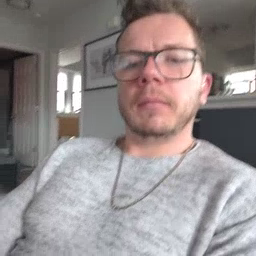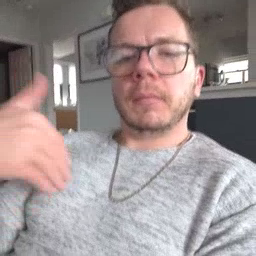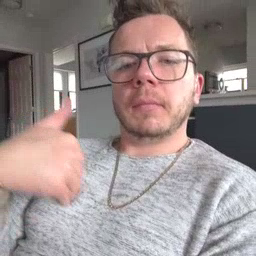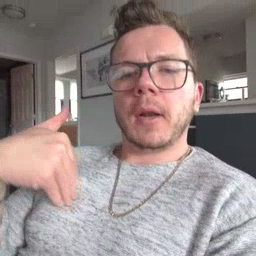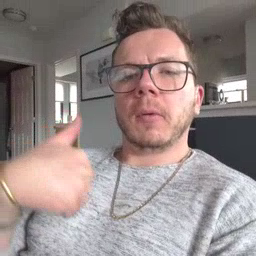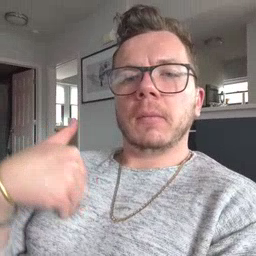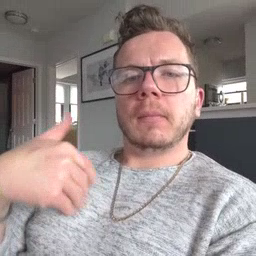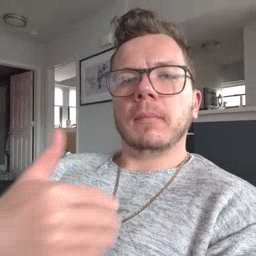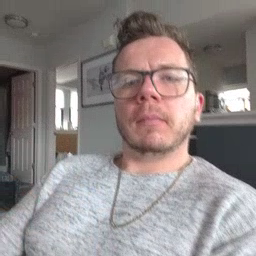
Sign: animal